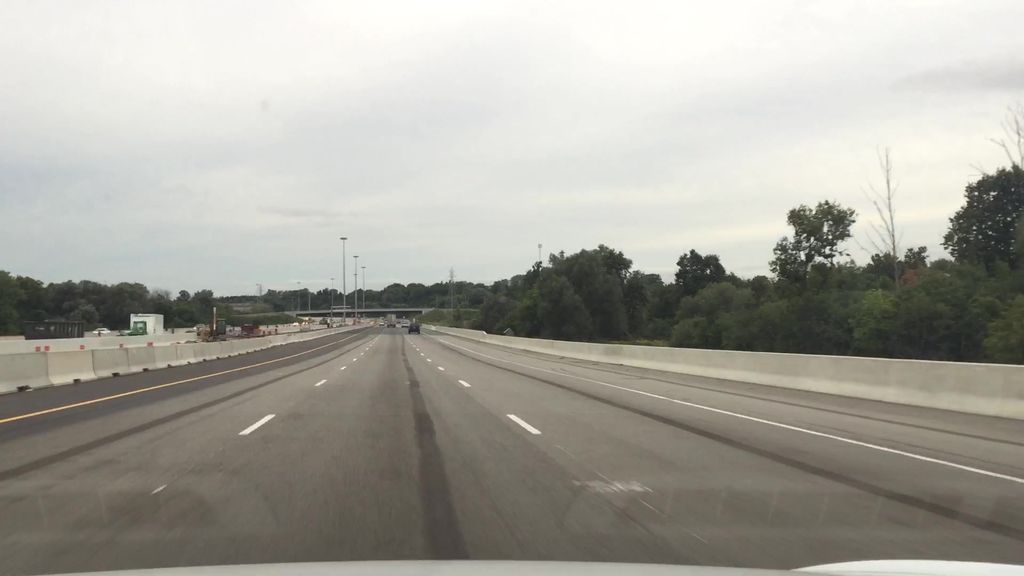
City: kitchener-waterloo